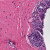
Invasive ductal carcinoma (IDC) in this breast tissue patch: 0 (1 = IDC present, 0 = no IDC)